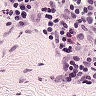
Metastatic tissue present: no